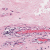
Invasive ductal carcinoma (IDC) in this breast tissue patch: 0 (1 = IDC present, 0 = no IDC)